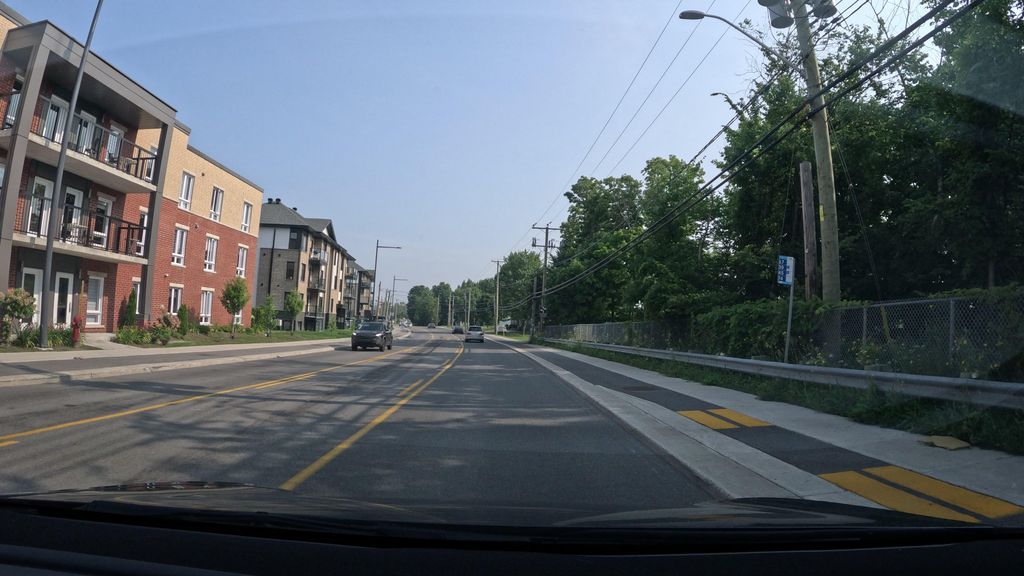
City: montreal